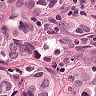
Metastatic tissue present: yes